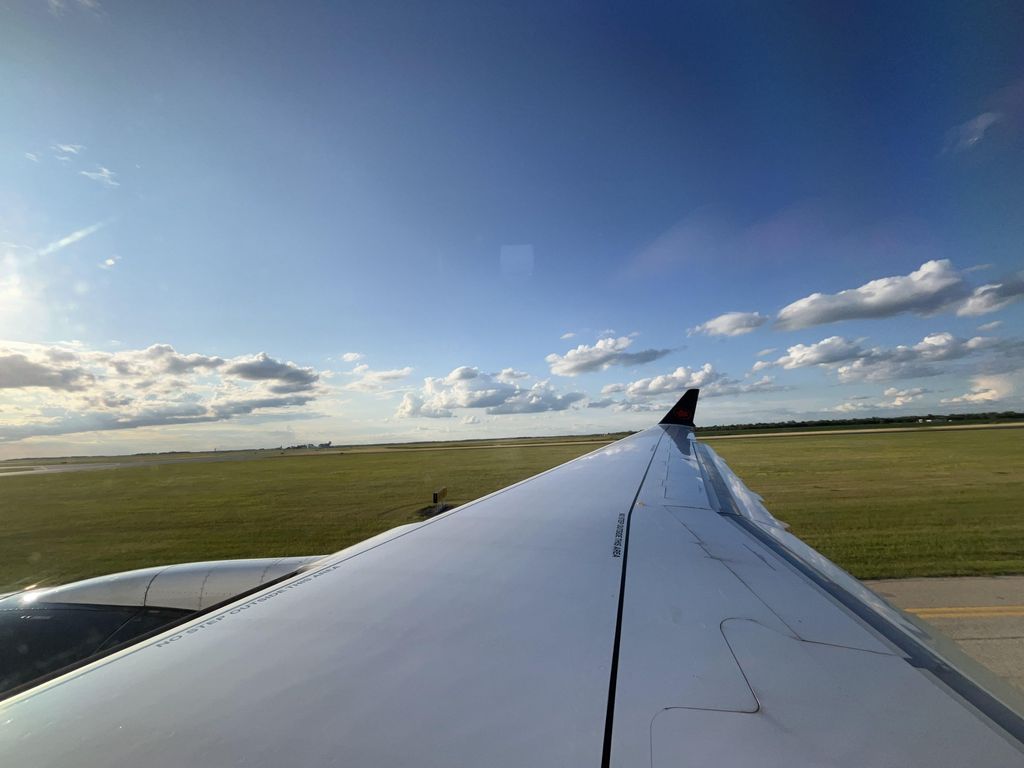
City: winnipeg